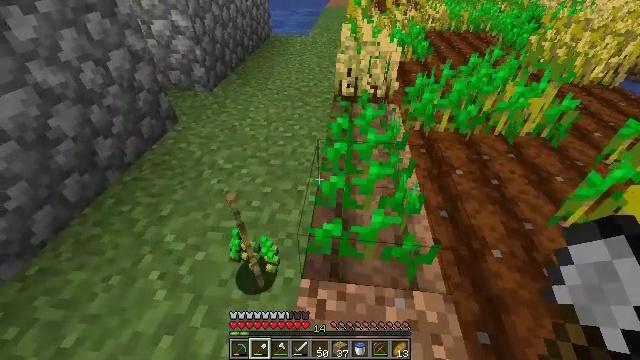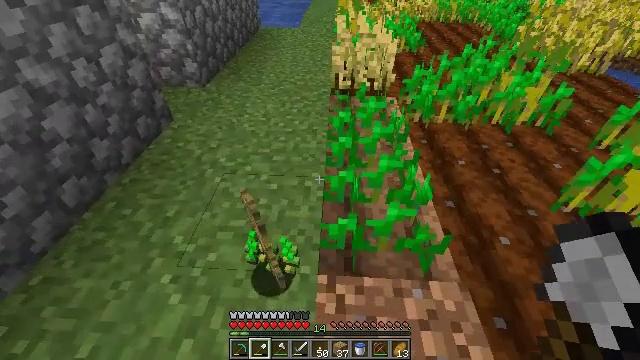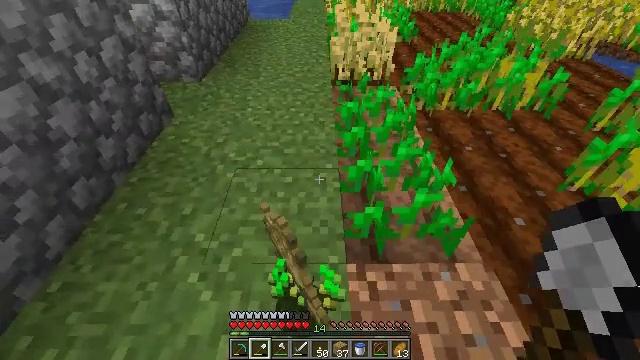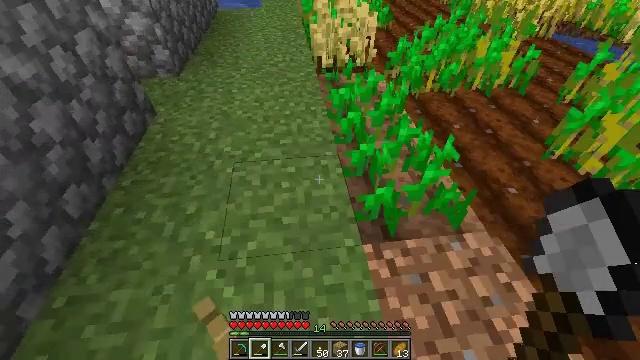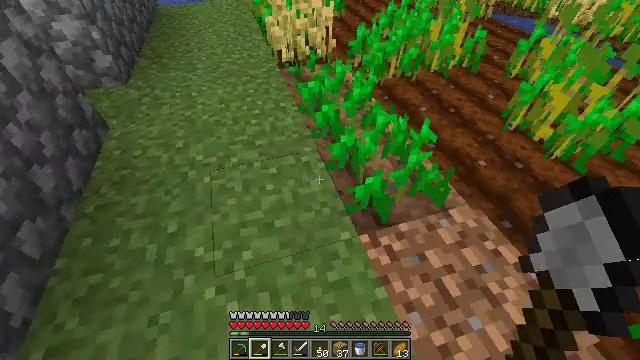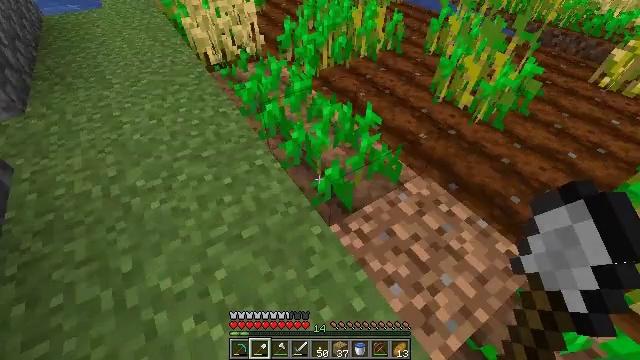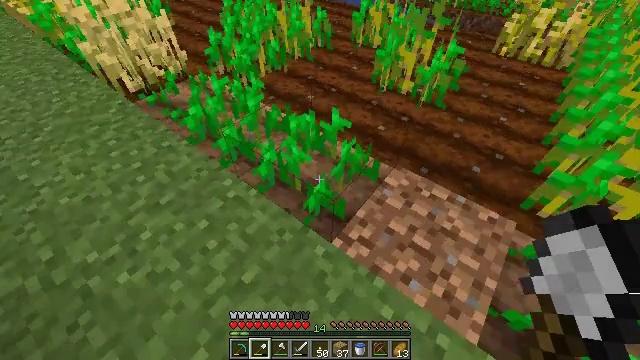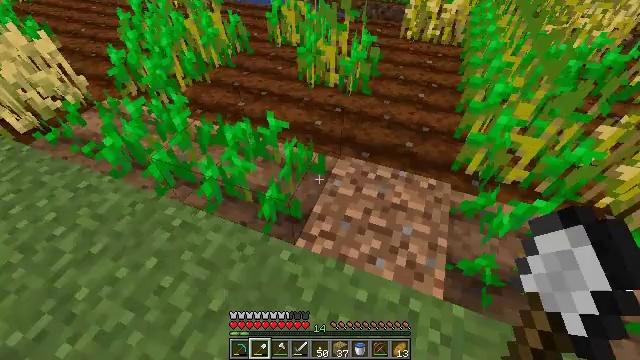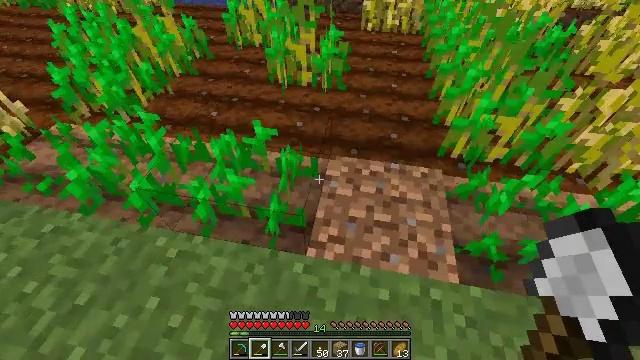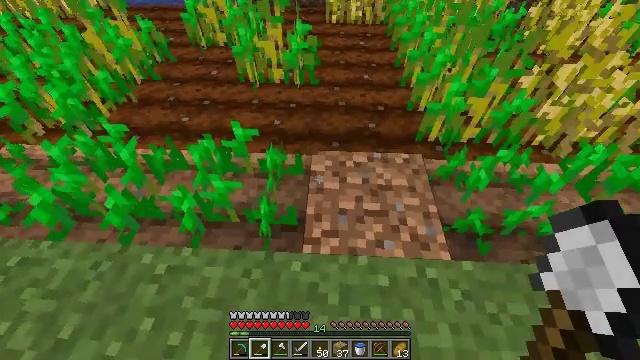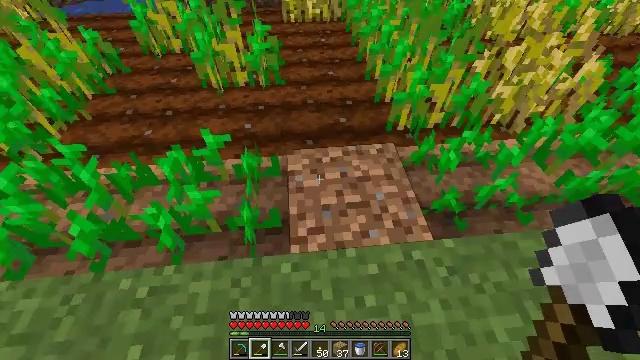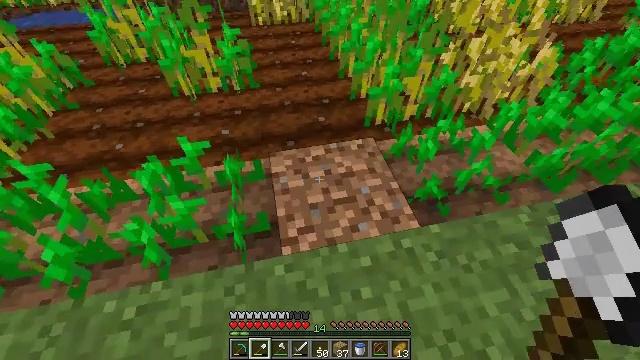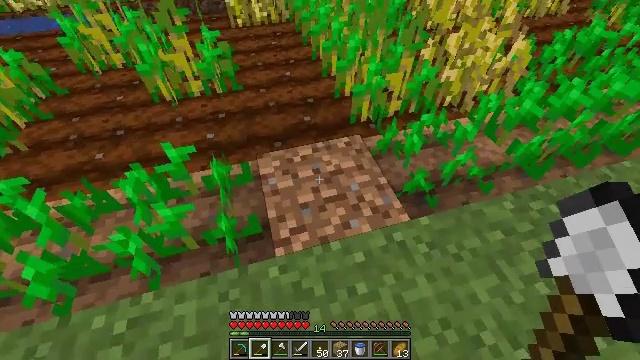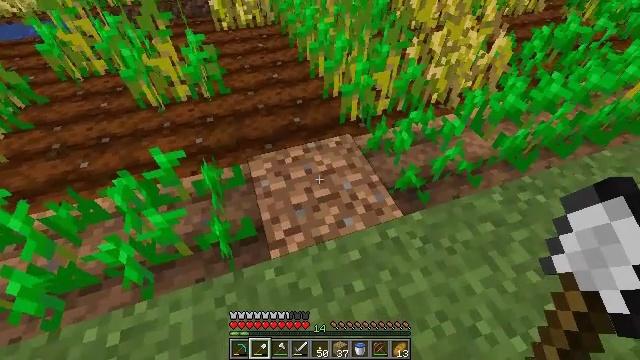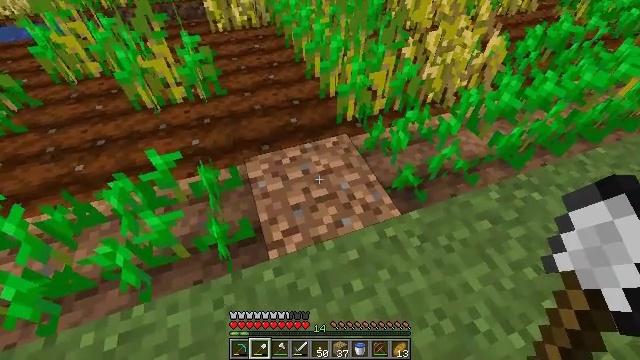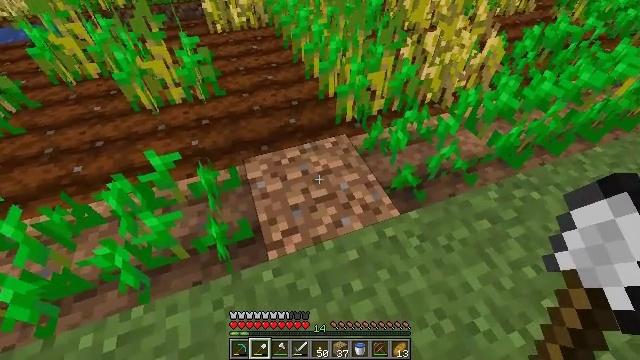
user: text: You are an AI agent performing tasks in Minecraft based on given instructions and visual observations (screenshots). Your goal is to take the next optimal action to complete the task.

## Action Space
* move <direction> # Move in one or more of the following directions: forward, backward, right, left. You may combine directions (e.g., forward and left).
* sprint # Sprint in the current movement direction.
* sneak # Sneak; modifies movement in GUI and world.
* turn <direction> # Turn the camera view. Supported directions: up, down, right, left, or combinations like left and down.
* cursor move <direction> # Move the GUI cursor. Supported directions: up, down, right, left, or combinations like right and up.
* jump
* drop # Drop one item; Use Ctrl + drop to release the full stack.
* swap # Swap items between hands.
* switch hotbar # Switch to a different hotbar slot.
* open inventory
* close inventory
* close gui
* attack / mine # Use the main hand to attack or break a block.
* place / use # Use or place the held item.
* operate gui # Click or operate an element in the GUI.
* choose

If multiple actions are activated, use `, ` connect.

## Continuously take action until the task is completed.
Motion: motion action
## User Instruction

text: Craft an iron hoe using a crafting table.
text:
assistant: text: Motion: move left, turn right and down
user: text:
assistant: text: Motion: move left, turn right and down
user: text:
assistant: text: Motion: move left, turn right and down
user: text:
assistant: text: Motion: move forward and move left, turn right and down
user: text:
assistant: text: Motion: move forward and move left, turn right and down
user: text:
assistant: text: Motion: move forward and move left, turn right
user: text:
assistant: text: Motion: move forward and move left, turn right
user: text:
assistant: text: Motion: turn right
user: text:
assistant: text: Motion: turn right
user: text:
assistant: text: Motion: turn right
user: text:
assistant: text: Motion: turn right
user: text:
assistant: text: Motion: turn right
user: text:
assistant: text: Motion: turn right
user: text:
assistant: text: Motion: no_op
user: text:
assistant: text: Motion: no_op
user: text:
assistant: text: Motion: no_op
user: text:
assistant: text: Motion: no_op
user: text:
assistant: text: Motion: no_op
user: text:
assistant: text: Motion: no_op
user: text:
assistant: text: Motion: no_op
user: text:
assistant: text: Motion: no_op
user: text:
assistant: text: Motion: turn left and up
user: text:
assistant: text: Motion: turn left and up
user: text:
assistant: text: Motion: turn left and up
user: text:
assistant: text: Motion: turn left and up
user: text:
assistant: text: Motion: turn left and up
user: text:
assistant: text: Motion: turn left and up
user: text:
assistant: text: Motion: move left, turn left
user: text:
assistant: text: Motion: move left
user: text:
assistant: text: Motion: move left